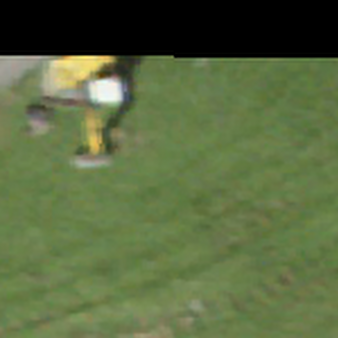
Label: other